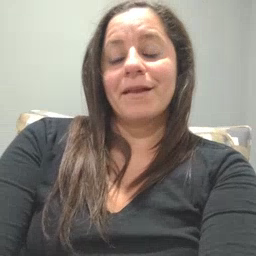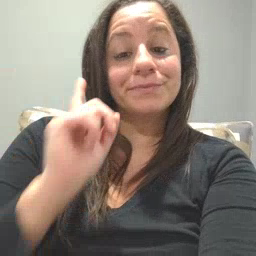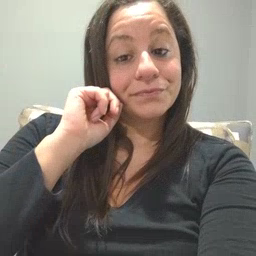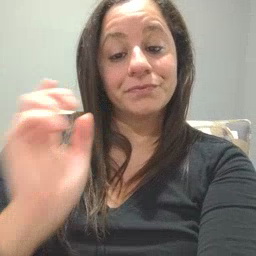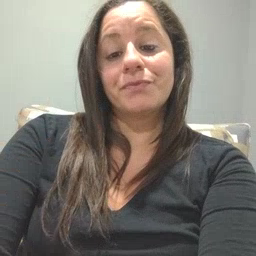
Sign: ear